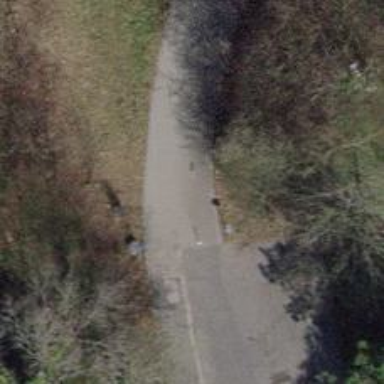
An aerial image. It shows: Bollard barrier.